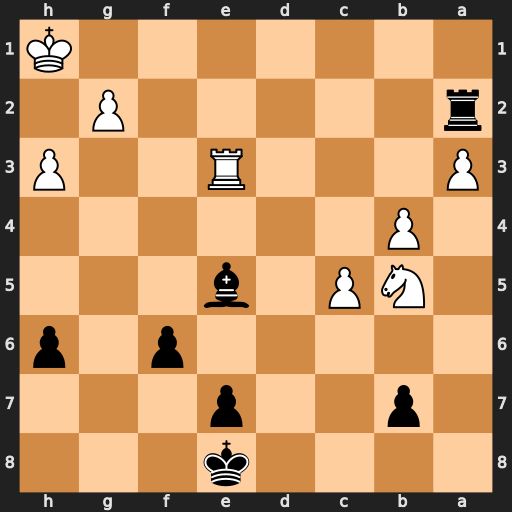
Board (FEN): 4k3/1p2p3/5p1p/1NP1b3/1P6/P3R2P/r5P1/7K
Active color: b
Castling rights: -
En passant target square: -
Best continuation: Ra1+ Re1 Rxe1#